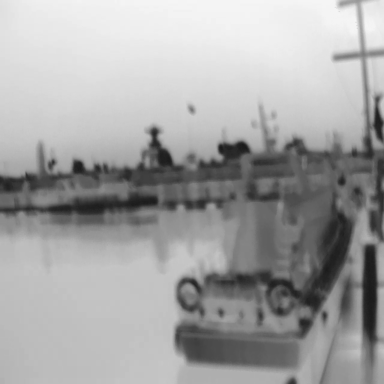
There is a canoe in the infrared image.